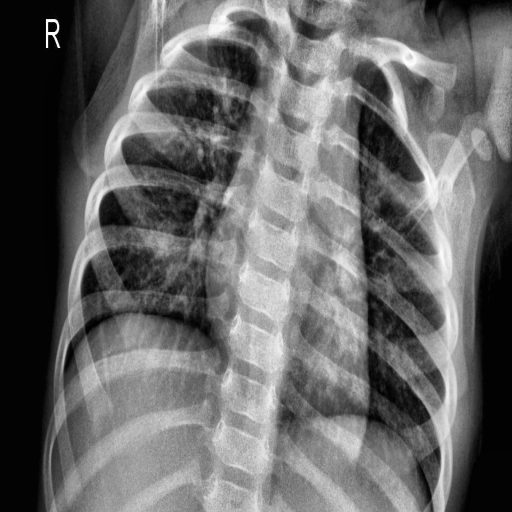
Finding: NORMAL